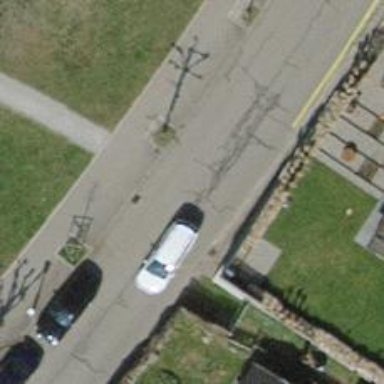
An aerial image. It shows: Residential road with asphalt surface. Sidewalk is present on the left side.